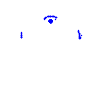
Particle: kaon